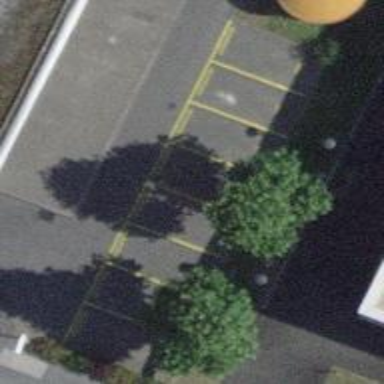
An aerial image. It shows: Bicycle parking facility.